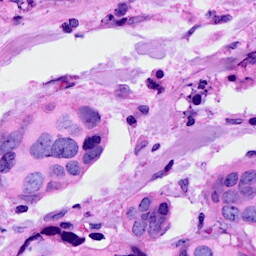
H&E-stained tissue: Breast